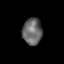
Tissue: lung
Cell type: Endothelial cells
Senescence score: 0.1979
Nuclear area (px): 512
Mean DAPI intensity: 102.385